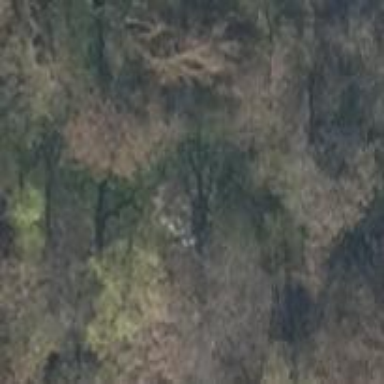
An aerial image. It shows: Forest area.